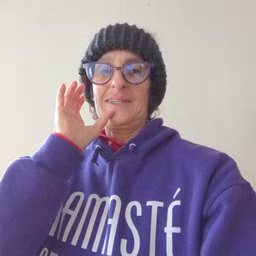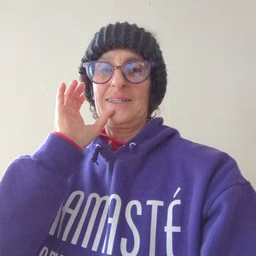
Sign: drink